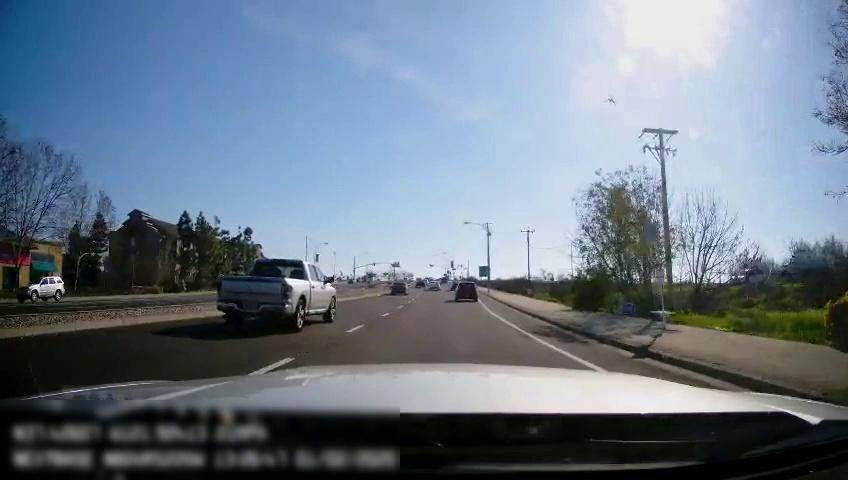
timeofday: Day
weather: Sunny
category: Drivable Space
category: Drivable Space
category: Vehicles | Car
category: Vehicles | Car
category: Vehicles | Car
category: Vehicles | Car
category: Vehicles | Car
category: Vehicles | Car
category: Vehicles | SUV
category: Vehicles | Truck
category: Lanes | Alternate Lane
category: Lanes | Current Lane
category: Lanes | Opposite Lane
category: Lanes | Opposite Lane
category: Traffic | Signs